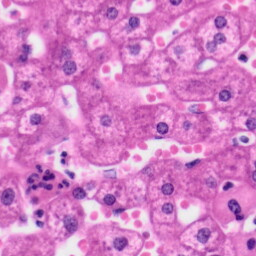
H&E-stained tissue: Liver